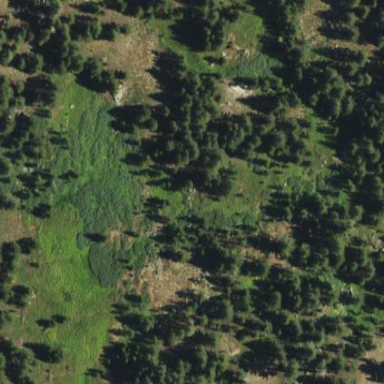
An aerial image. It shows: Wet meadow with grassland vegetation.